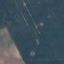
Land use / land cover class: AnnualCrop